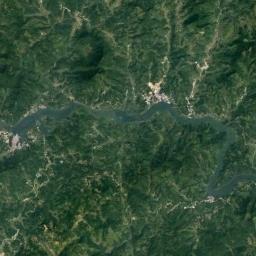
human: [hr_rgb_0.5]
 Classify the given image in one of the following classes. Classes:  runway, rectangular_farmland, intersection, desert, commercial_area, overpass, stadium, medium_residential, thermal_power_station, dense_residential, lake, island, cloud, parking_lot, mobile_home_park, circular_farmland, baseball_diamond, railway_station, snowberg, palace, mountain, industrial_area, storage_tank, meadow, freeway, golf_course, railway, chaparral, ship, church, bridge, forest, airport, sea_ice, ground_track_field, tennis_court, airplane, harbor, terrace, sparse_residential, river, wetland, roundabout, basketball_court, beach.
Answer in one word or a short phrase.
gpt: river